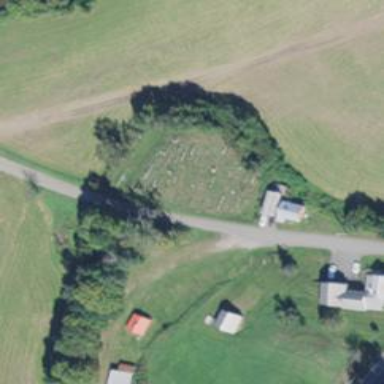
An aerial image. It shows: Cemetery.